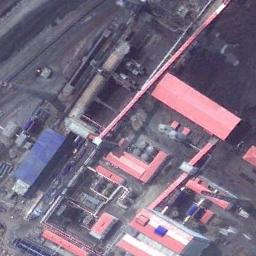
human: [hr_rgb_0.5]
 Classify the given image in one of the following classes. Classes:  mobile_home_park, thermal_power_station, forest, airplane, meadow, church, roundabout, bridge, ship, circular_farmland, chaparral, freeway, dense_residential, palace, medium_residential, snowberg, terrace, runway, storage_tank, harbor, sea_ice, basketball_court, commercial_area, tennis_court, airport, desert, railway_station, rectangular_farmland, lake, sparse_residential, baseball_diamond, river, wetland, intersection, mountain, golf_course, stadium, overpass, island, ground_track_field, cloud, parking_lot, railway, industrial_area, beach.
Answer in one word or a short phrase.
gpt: thermal_power_station